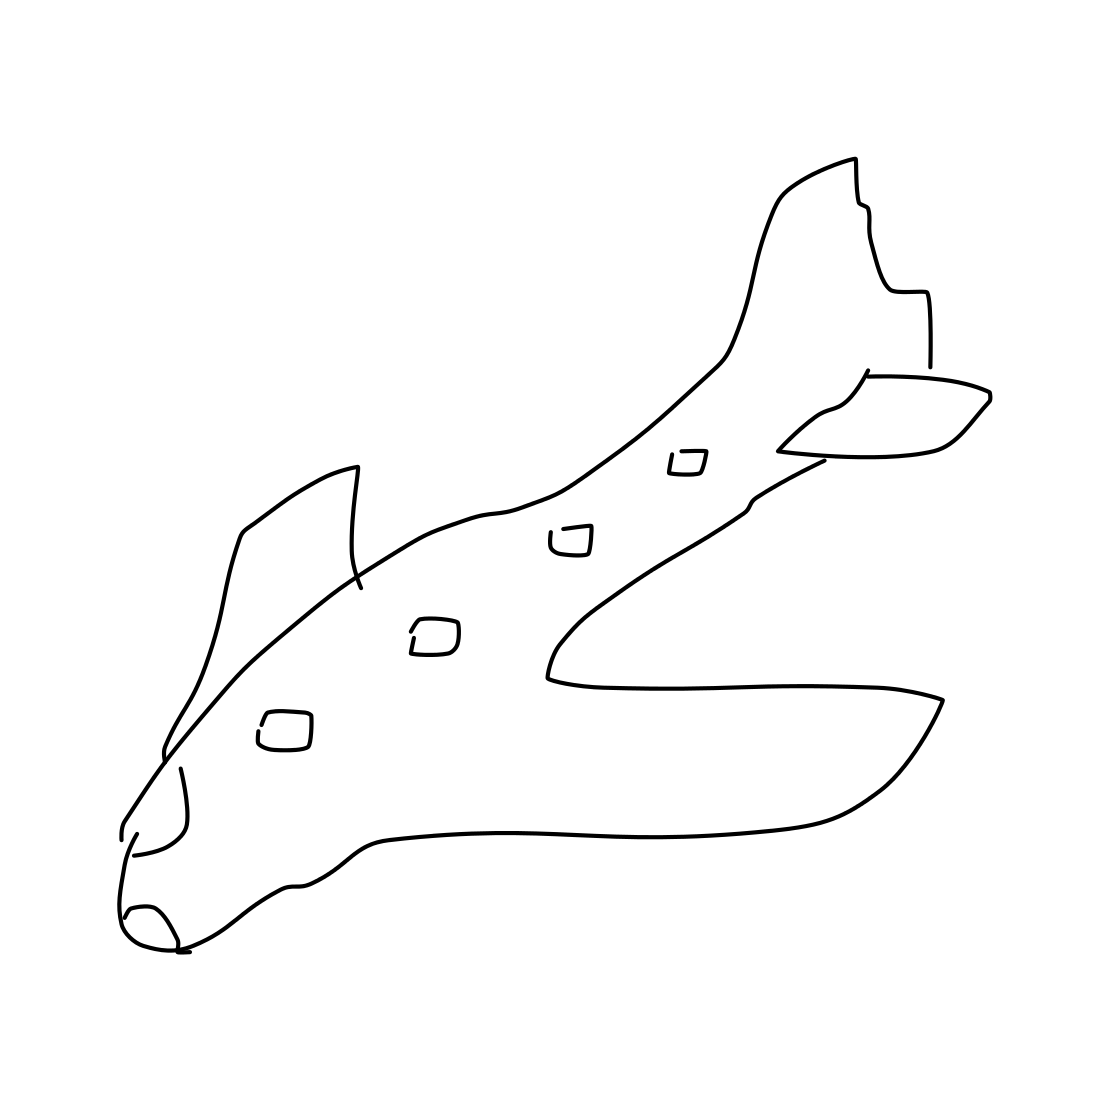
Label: airplane